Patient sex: F
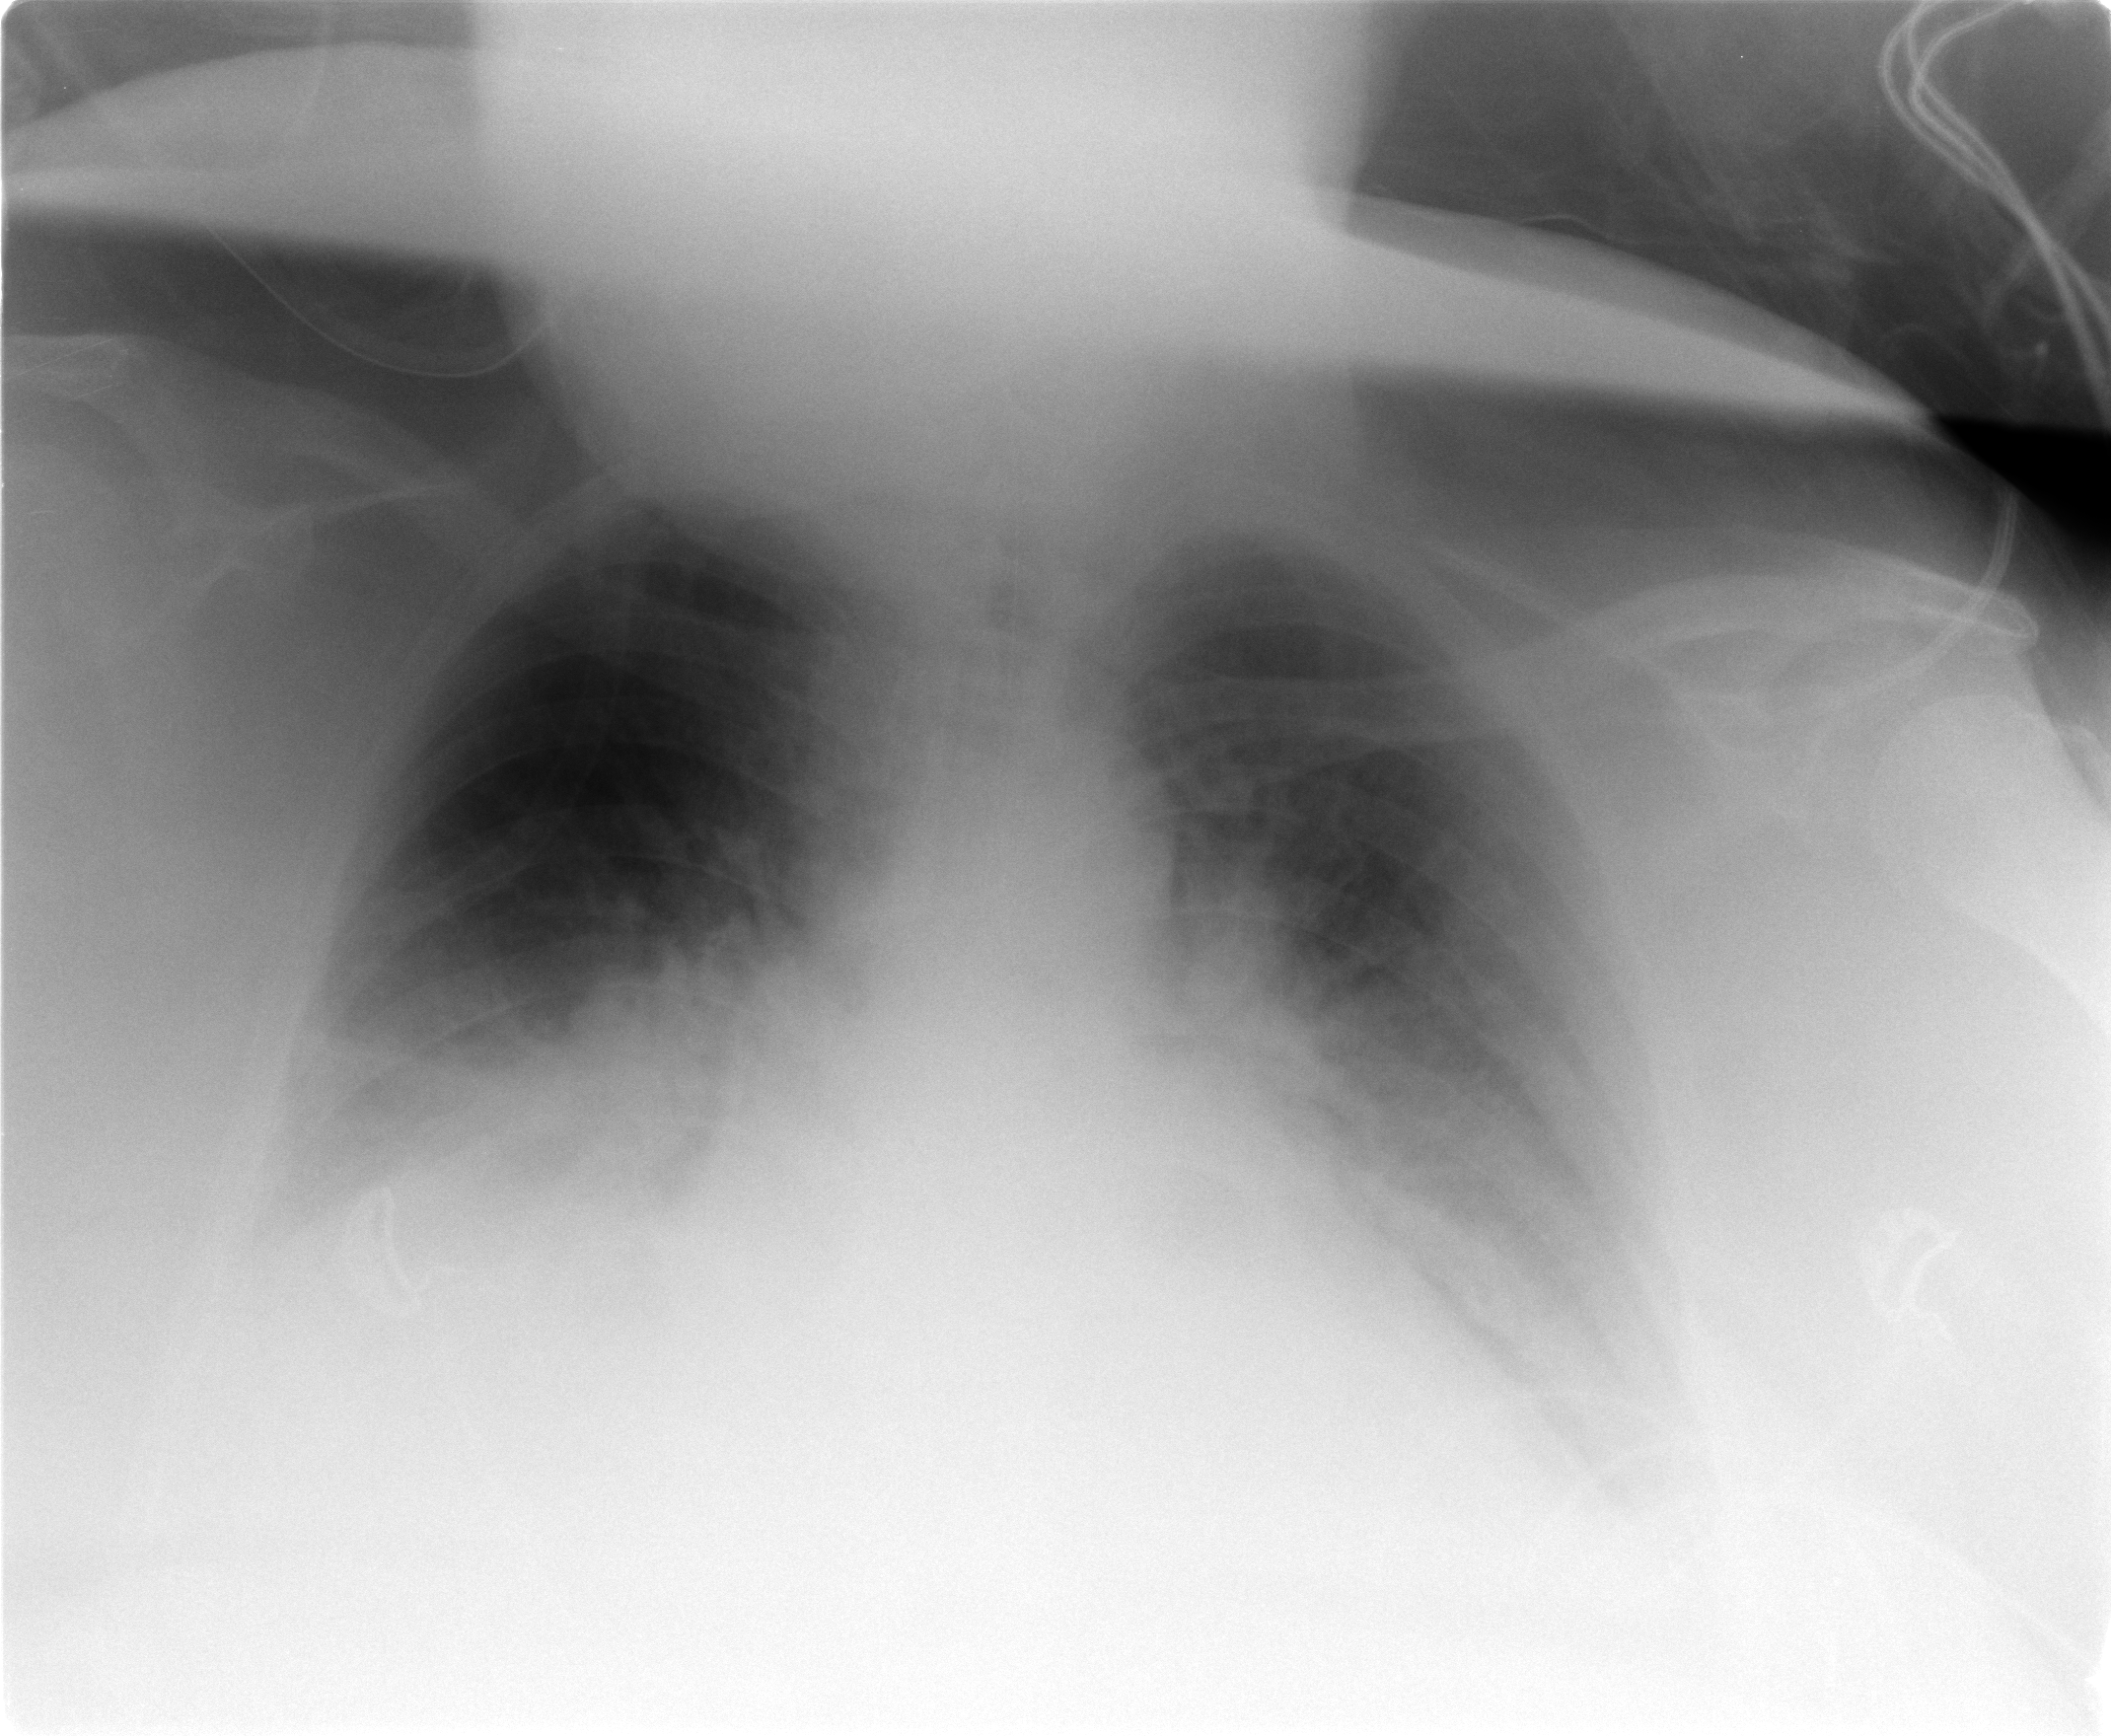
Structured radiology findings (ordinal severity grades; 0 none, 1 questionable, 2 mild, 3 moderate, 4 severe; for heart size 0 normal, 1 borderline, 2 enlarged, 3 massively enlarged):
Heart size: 2
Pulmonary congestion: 2
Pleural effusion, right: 2
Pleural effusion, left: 2
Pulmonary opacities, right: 1
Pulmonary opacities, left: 1
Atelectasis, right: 2
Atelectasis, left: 2